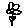
Label: flower